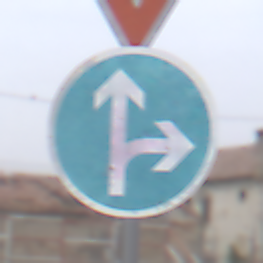
Verkehrszeichen: VorgeschriebeneFahrtrichtungGeradeausOderRechts
Zusatzzeichen oben: VorfahrtGewaehren
Umgebung: Outdoor, Suburban
Tageszeit: Midday
Wetter: Overcast
Licht: Natural
Jahreszeit: NotSpecified
Kontrast: LowContrast